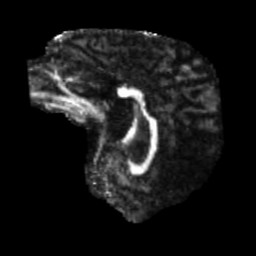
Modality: FA
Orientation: sagittal
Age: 47
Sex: male
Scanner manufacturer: siemens
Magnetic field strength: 3 T
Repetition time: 5.25 s
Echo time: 0.08 s